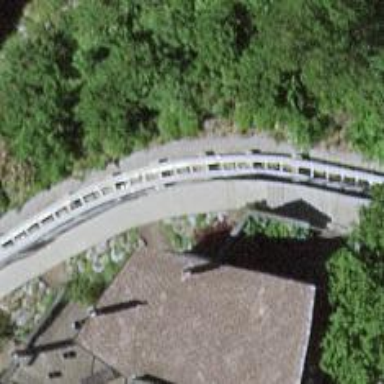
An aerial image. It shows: Funicular railway.